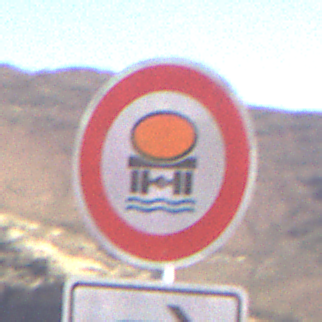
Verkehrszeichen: VerbotFahrzeugeWassergefaehrdenderLadung
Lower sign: RichtungsangabeDurchPfeile5
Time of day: MorningAfternoon
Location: Outdoor (Nature)
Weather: Clear
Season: NotSpecified
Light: Natural